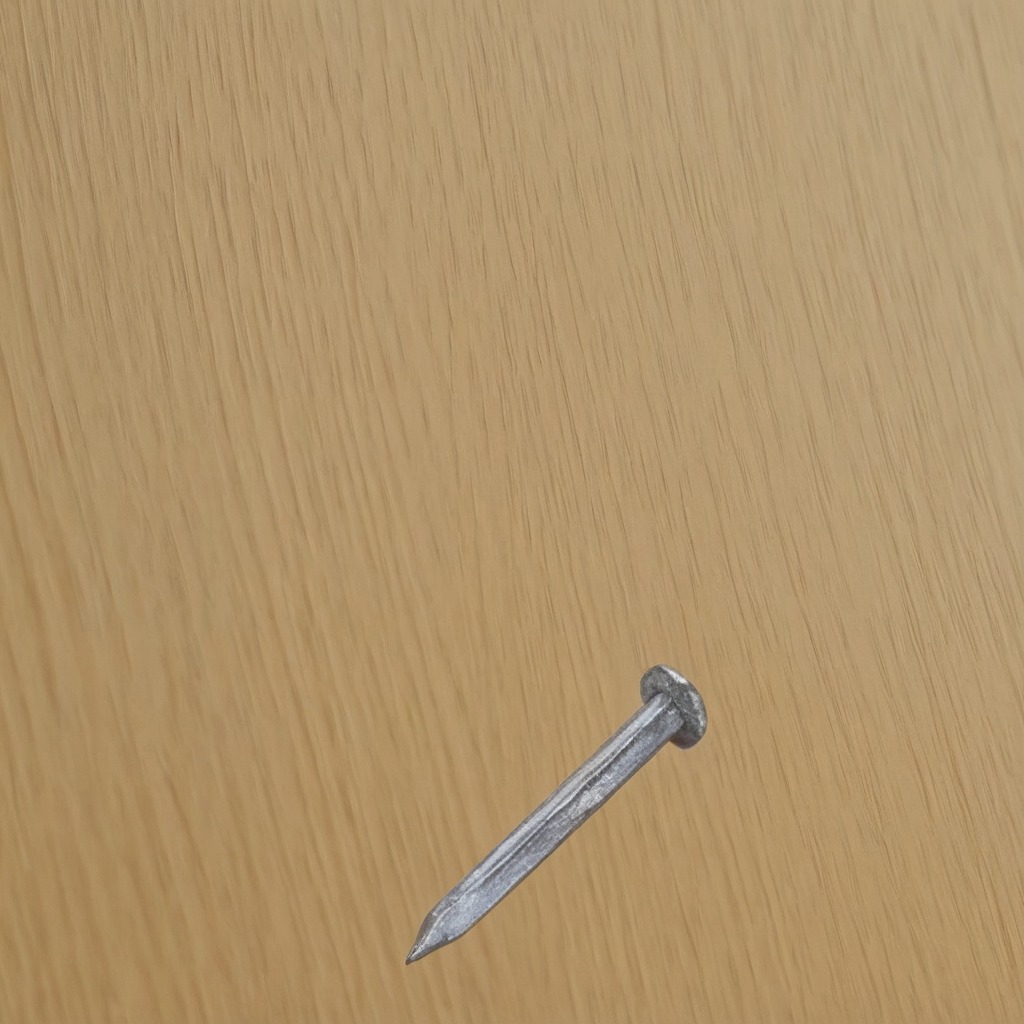
A nail lying on a plywood surface in a paint workshop lit by afternoon window light